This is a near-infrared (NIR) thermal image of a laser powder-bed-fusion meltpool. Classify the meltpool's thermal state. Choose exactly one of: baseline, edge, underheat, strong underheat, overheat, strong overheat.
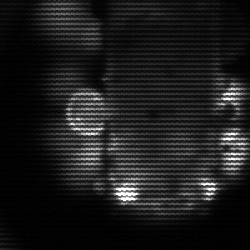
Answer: strong underheat